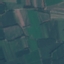
Land use / land cover class: AnnualCrop